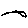
Label: line